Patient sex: F
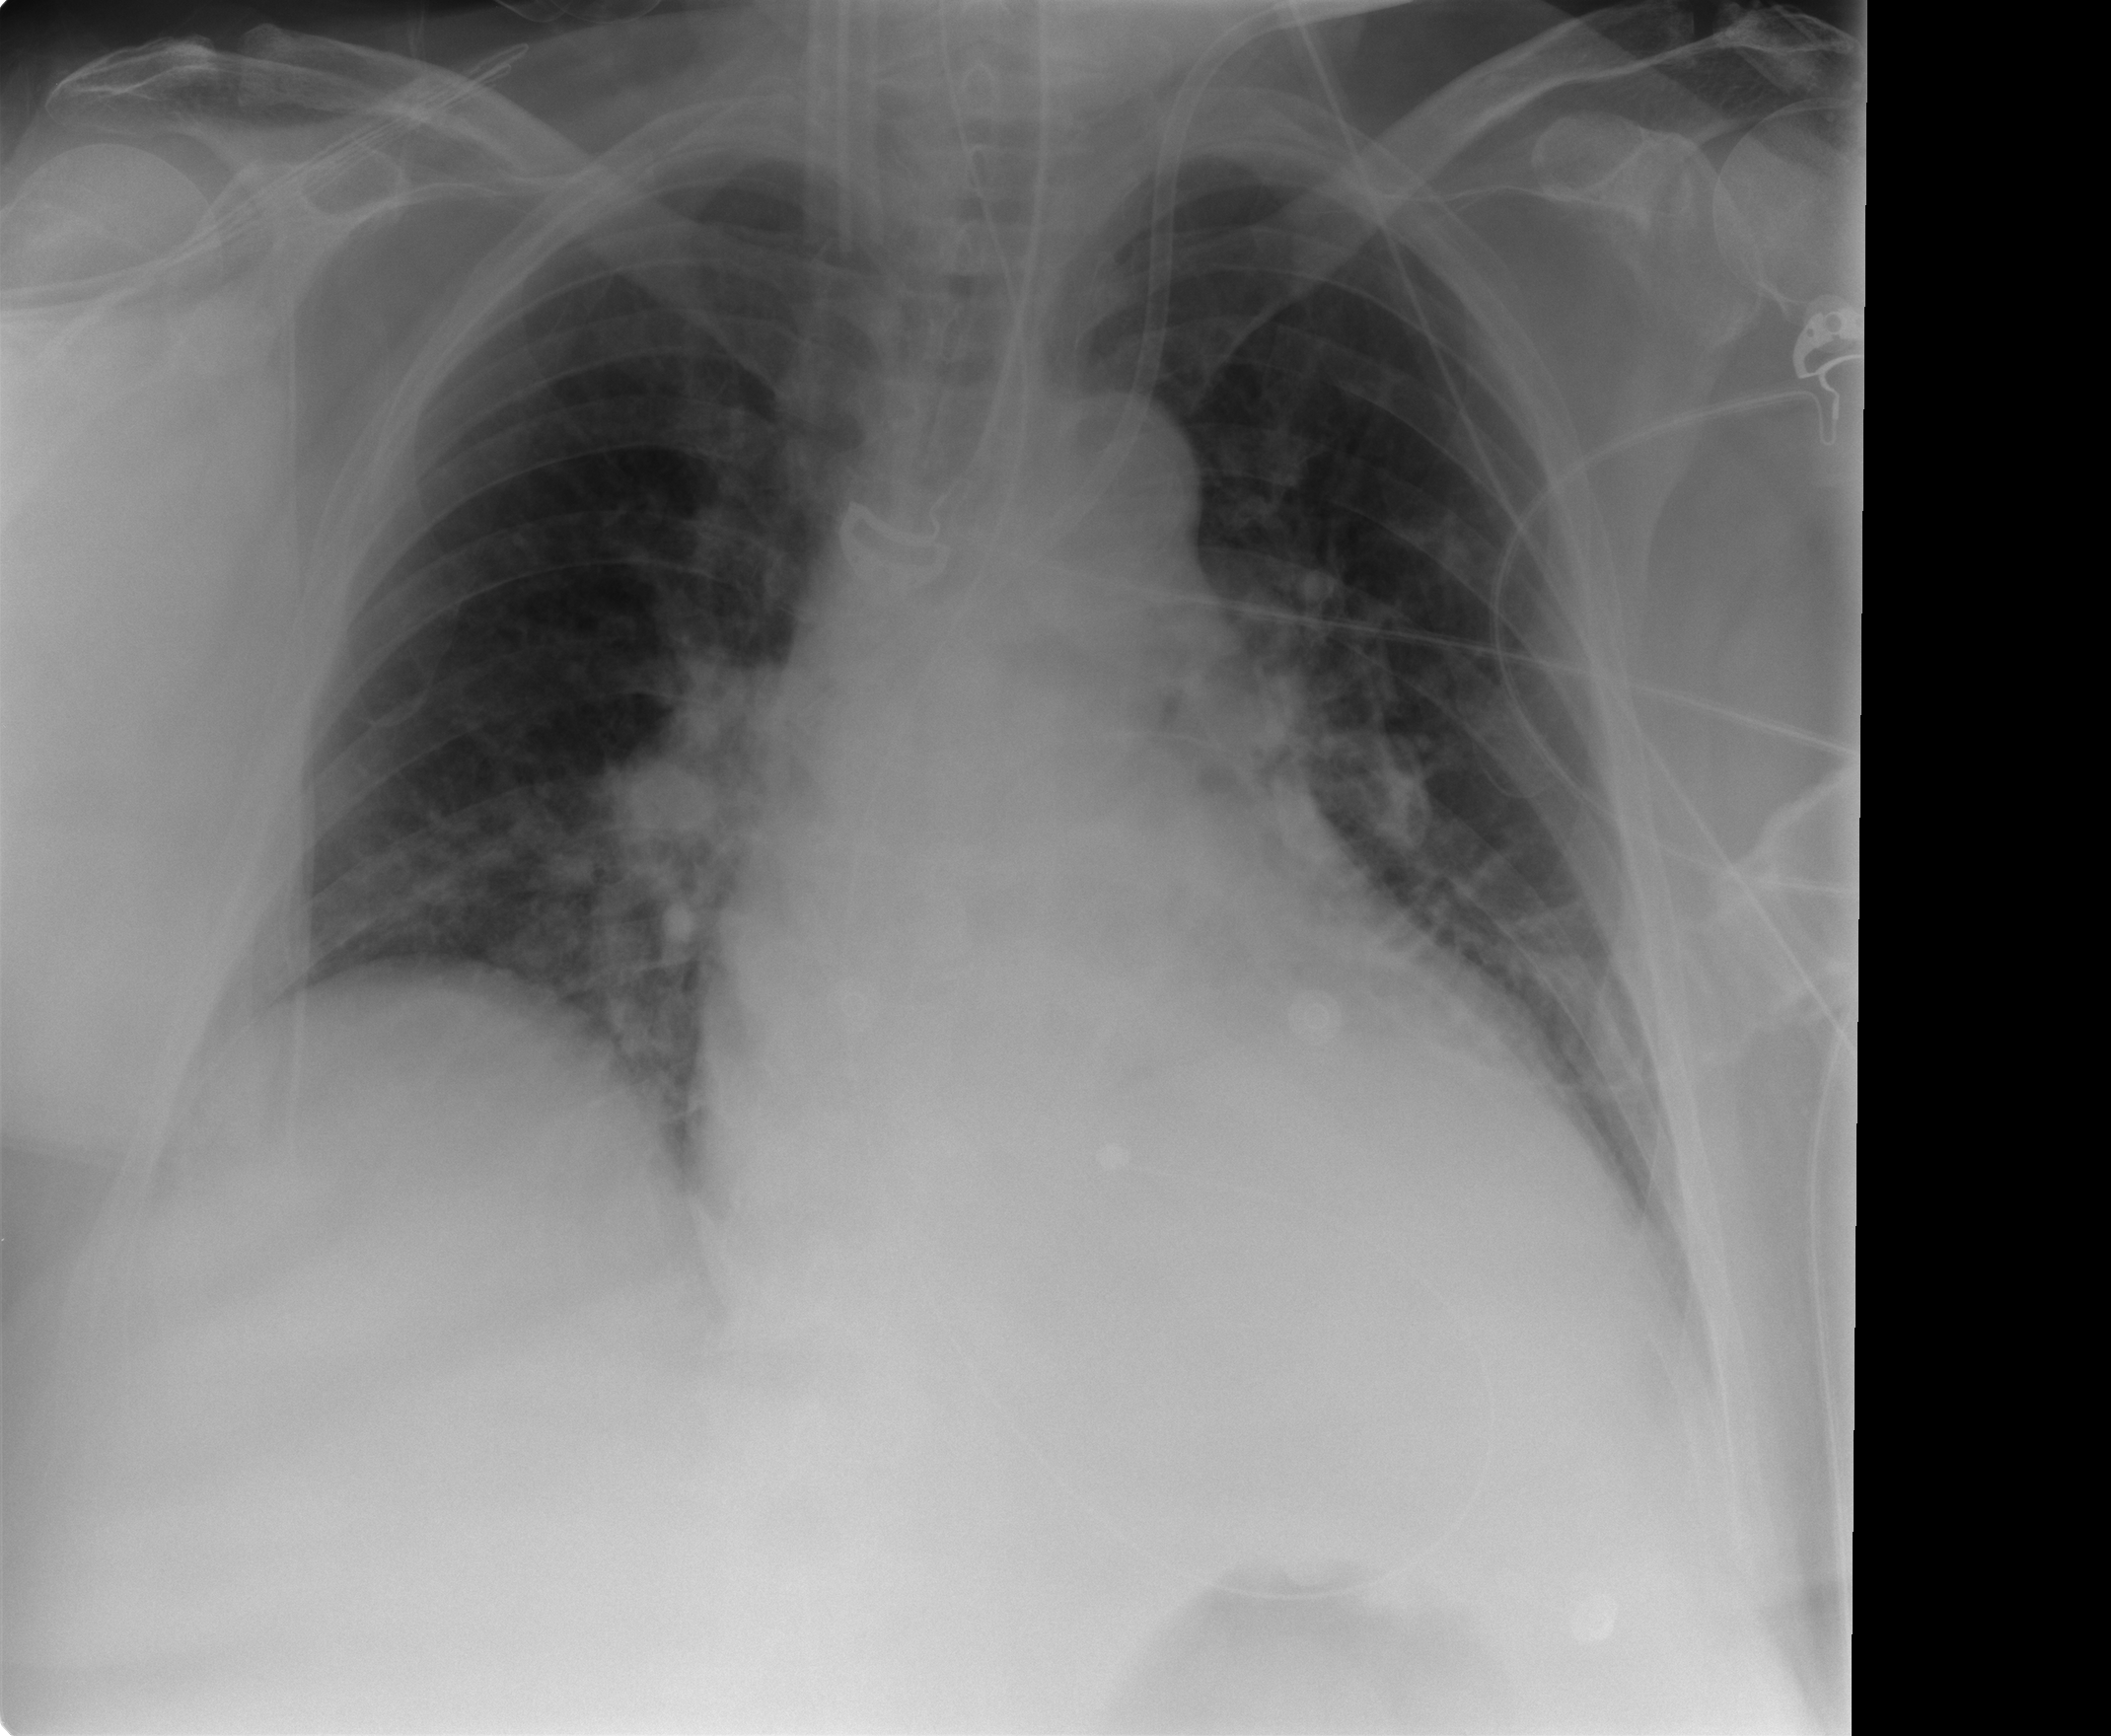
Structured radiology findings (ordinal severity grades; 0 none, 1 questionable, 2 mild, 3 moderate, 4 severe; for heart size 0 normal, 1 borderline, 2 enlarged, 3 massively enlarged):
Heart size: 2
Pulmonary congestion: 2
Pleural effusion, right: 0
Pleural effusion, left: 2
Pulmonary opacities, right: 0
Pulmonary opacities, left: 0
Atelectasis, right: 0
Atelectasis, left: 2